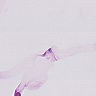
Metastatic tissue present: no